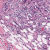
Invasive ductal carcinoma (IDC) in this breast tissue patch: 1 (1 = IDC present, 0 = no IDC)